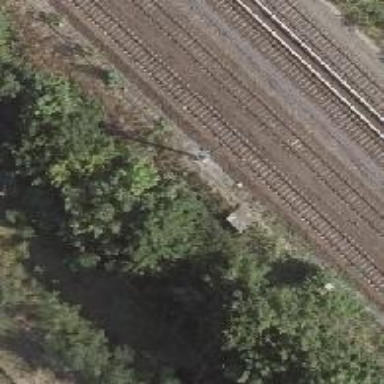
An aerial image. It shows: Railway signal.